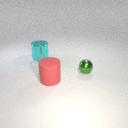
large red rubber cylinder in front of small green metal sphere